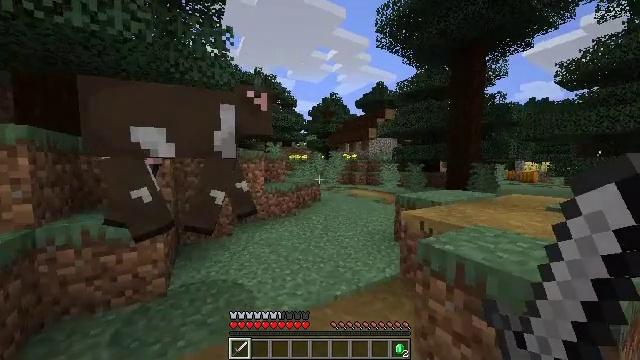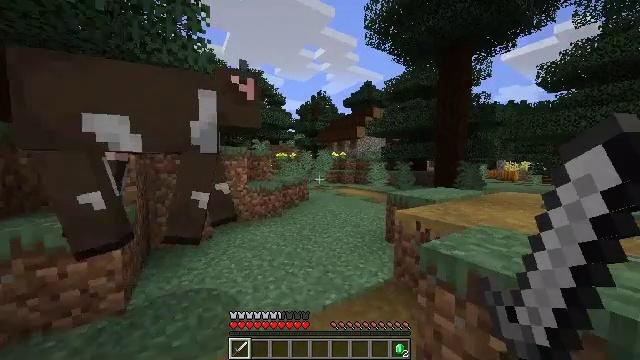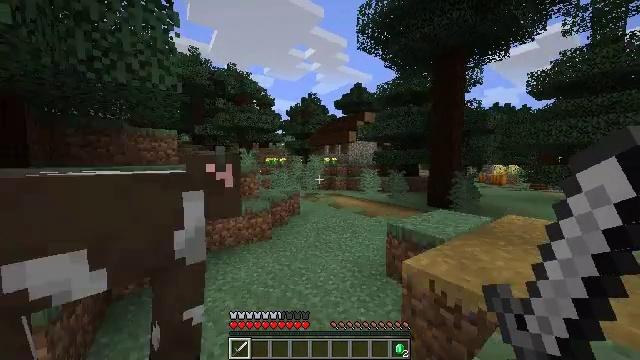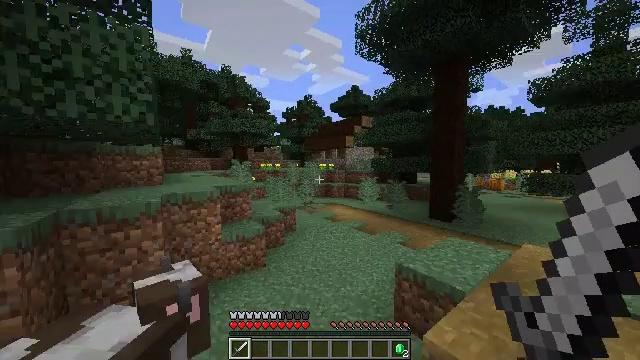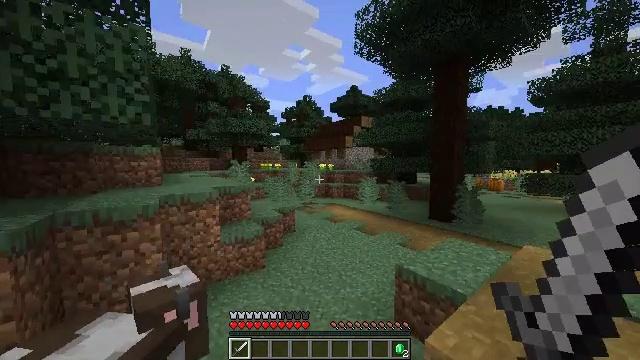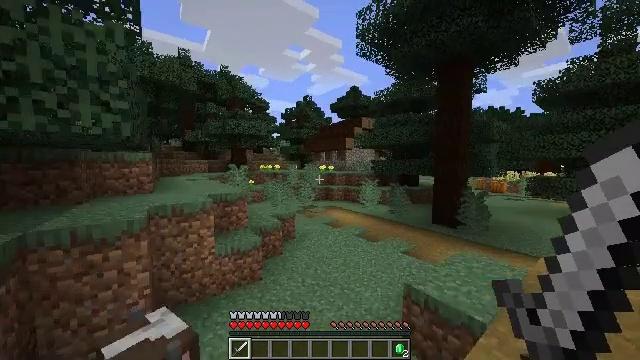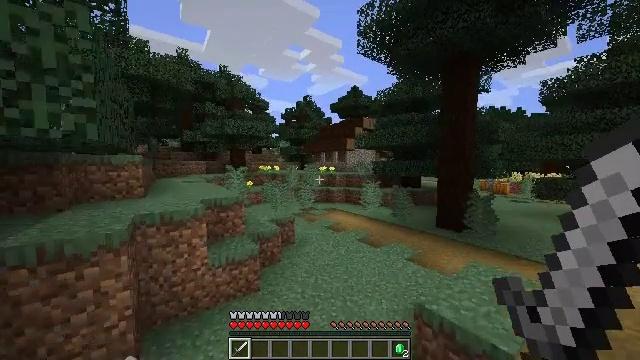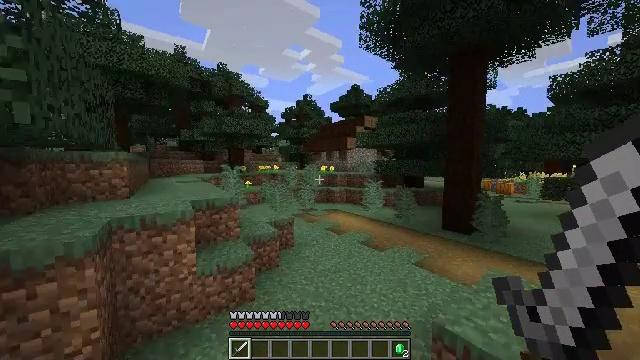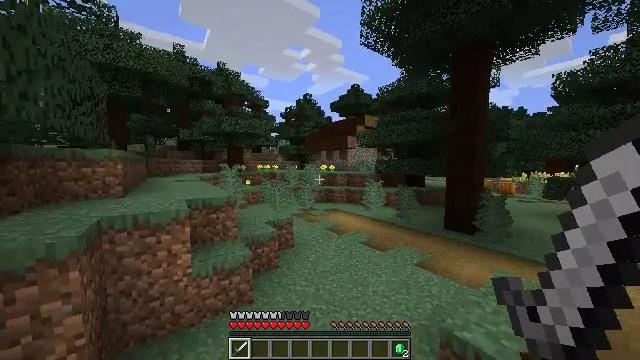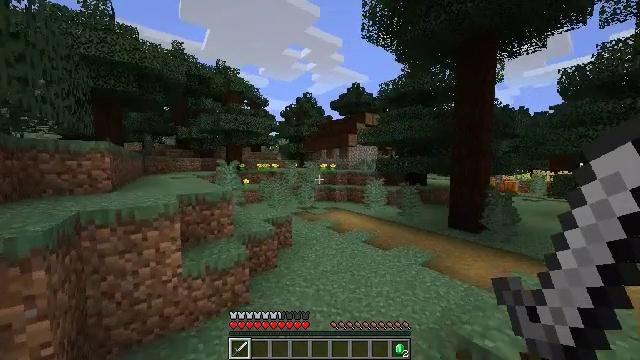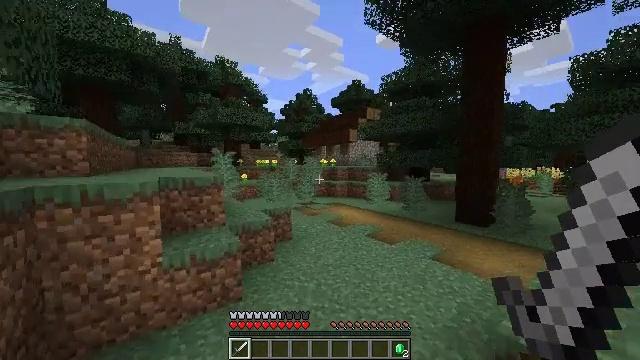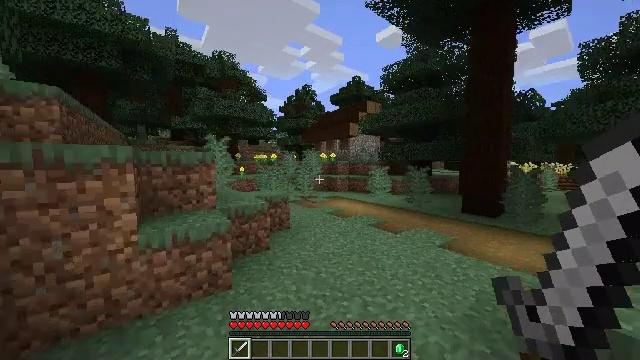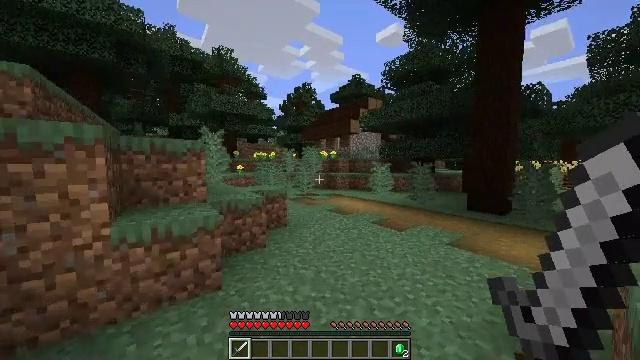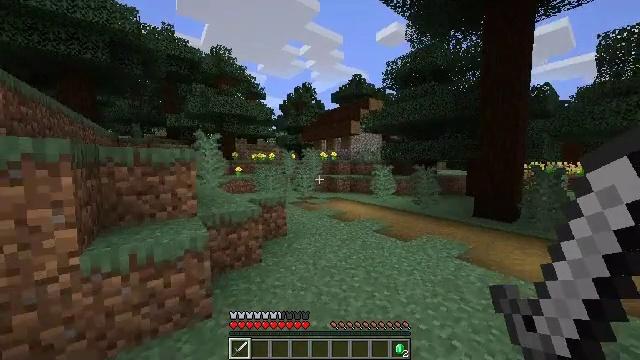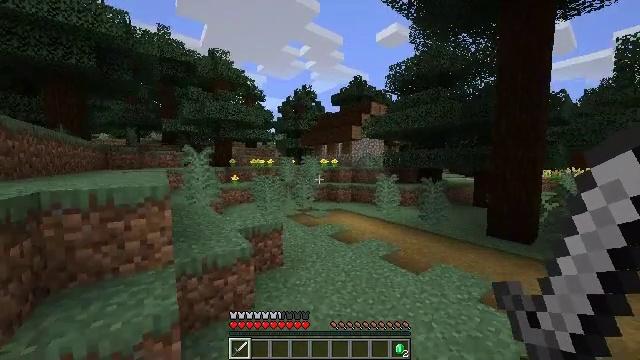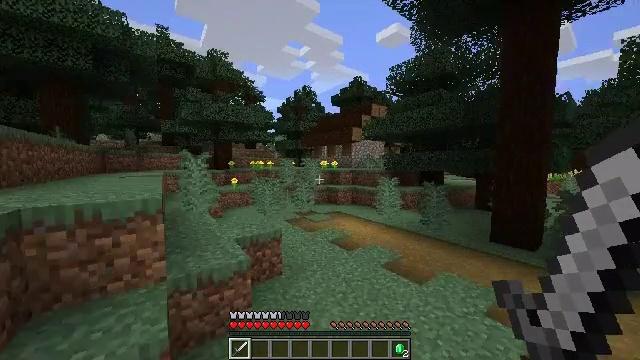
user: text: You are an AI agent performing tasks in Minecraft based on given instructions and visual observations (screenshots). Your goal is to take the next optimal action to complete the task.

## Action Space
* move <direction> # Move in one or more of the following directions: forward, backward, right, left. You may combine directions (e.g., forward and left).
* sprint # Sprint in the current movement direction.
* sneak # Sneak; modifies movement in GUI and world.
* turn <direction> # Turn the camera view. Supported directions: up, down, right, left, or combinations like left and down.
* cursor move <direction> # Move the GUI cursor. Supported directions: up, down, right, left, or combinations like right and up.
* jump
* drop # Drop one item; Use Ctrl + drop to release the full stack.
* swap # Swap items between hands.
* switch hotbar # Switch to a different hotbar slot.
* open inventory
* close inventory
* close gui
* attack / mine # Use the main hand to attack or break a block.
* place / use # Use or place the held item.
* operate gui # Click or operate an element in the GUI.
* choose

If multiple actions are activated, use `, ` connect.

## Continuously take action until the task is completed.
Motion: motion action
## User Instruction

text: Punch the spruce leaves to get saplings.
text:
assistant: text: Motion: move forward, sprint, turn right, jump
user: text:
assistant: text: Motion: move forward, sprint, turn right, jump
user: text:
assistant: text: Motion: move forward, sprint, turn right, jump
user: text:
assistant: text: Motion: move forward, sprint, jump
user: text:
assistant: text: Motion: move forward, sprint, jump
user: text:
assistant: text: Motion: move forward, sprint, jump
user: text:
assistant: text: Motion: move forward, sprint, jump
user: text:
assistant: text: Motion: move forward, sprint, jump
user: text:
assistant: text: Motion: move forward, sprint, jump
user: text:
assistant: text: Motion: move forward, sprint, jump
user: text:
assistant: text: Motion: move forward, sprint, jump
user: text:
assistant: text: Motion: move forward, sprint, jump
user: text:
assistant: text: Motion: move forward, sprint, jump
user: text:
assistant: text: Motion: move forward, sprint, jump
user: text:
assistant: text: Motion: move forward, sprint, jump
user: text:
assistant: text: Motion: move forward, jump
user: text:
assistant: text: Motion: move forward, jump
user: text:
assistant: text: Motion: move forward, sprint, jump
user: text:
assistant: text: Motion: move forward, sprint, jump
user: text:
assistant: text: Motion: move forward, sprint, jump
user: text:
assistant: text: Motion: move forward, sprint, jump
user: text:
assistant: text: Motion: move forward, sprint, jump
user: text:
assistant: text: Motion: move forward, sprint, jump
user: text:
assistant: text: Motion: move forward, sprint, jump
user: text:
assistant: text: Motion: move forward, sprint, jump
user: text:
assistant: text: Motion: move forward, sprint, jump
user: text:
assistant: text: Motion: move forward, sprint, jump
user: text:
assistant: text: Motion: move forward, sprint, jump
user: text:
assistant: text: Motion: move forward, sprint, turn left, jump
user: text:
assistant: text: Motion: move forward, sprint, turn left, jump